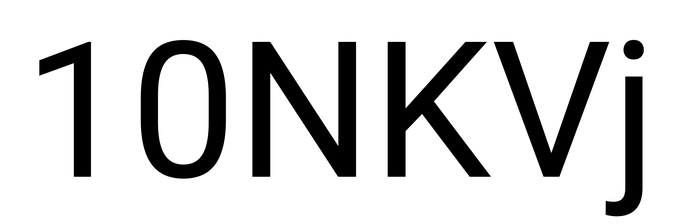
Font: Roboto_Regular